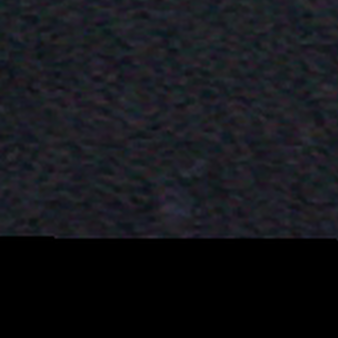
Label: other